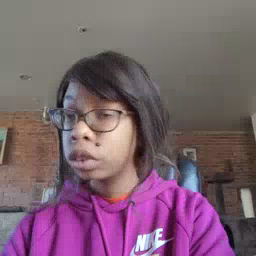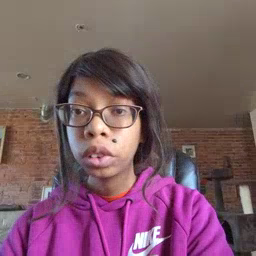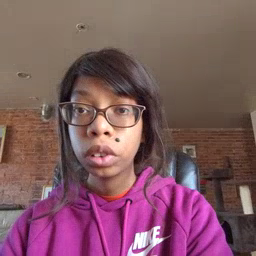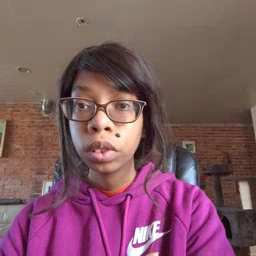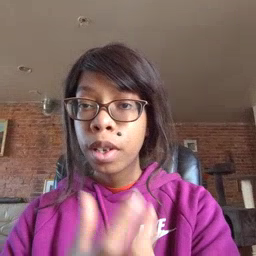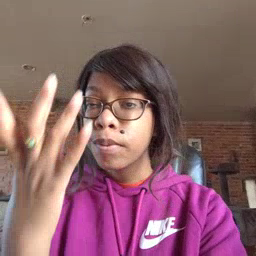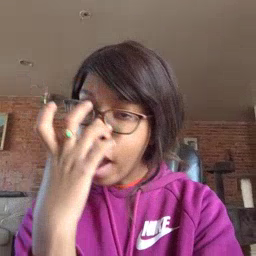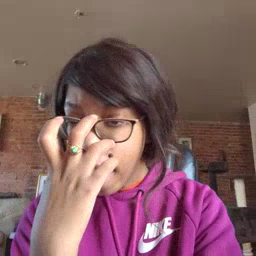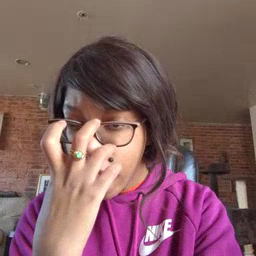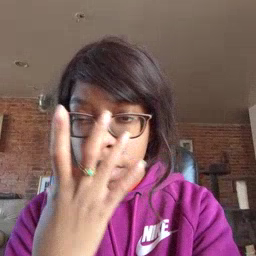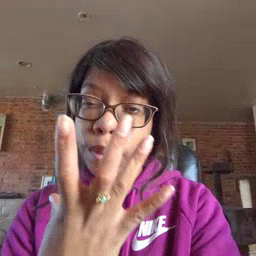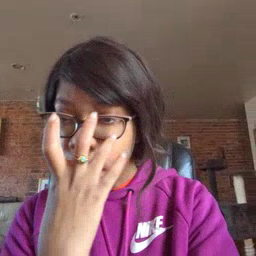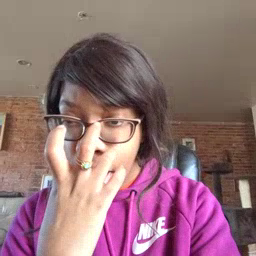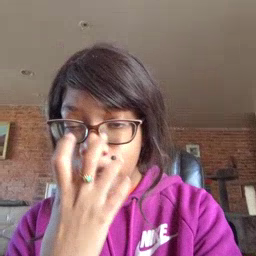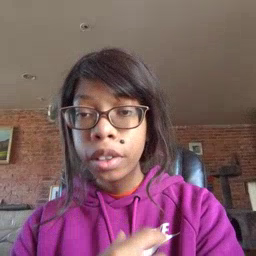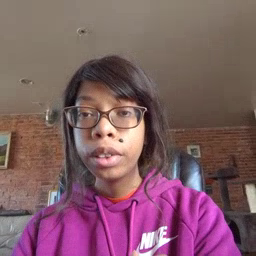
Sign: mad